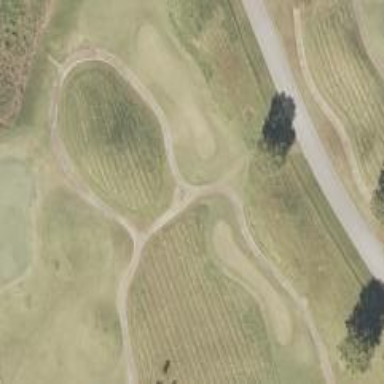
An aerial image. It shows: Service road used as golf cart path.